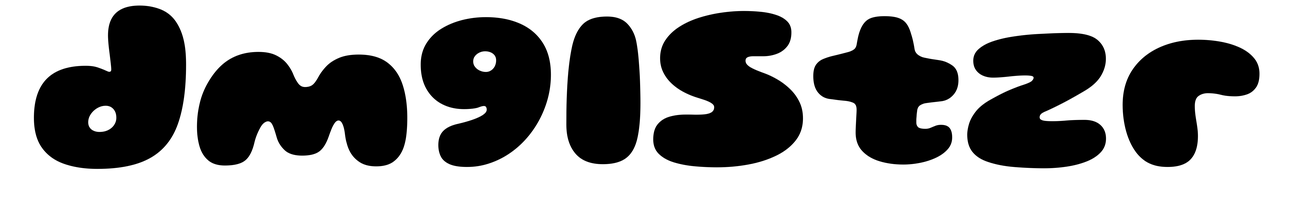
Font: Gluten_Black